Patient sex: F
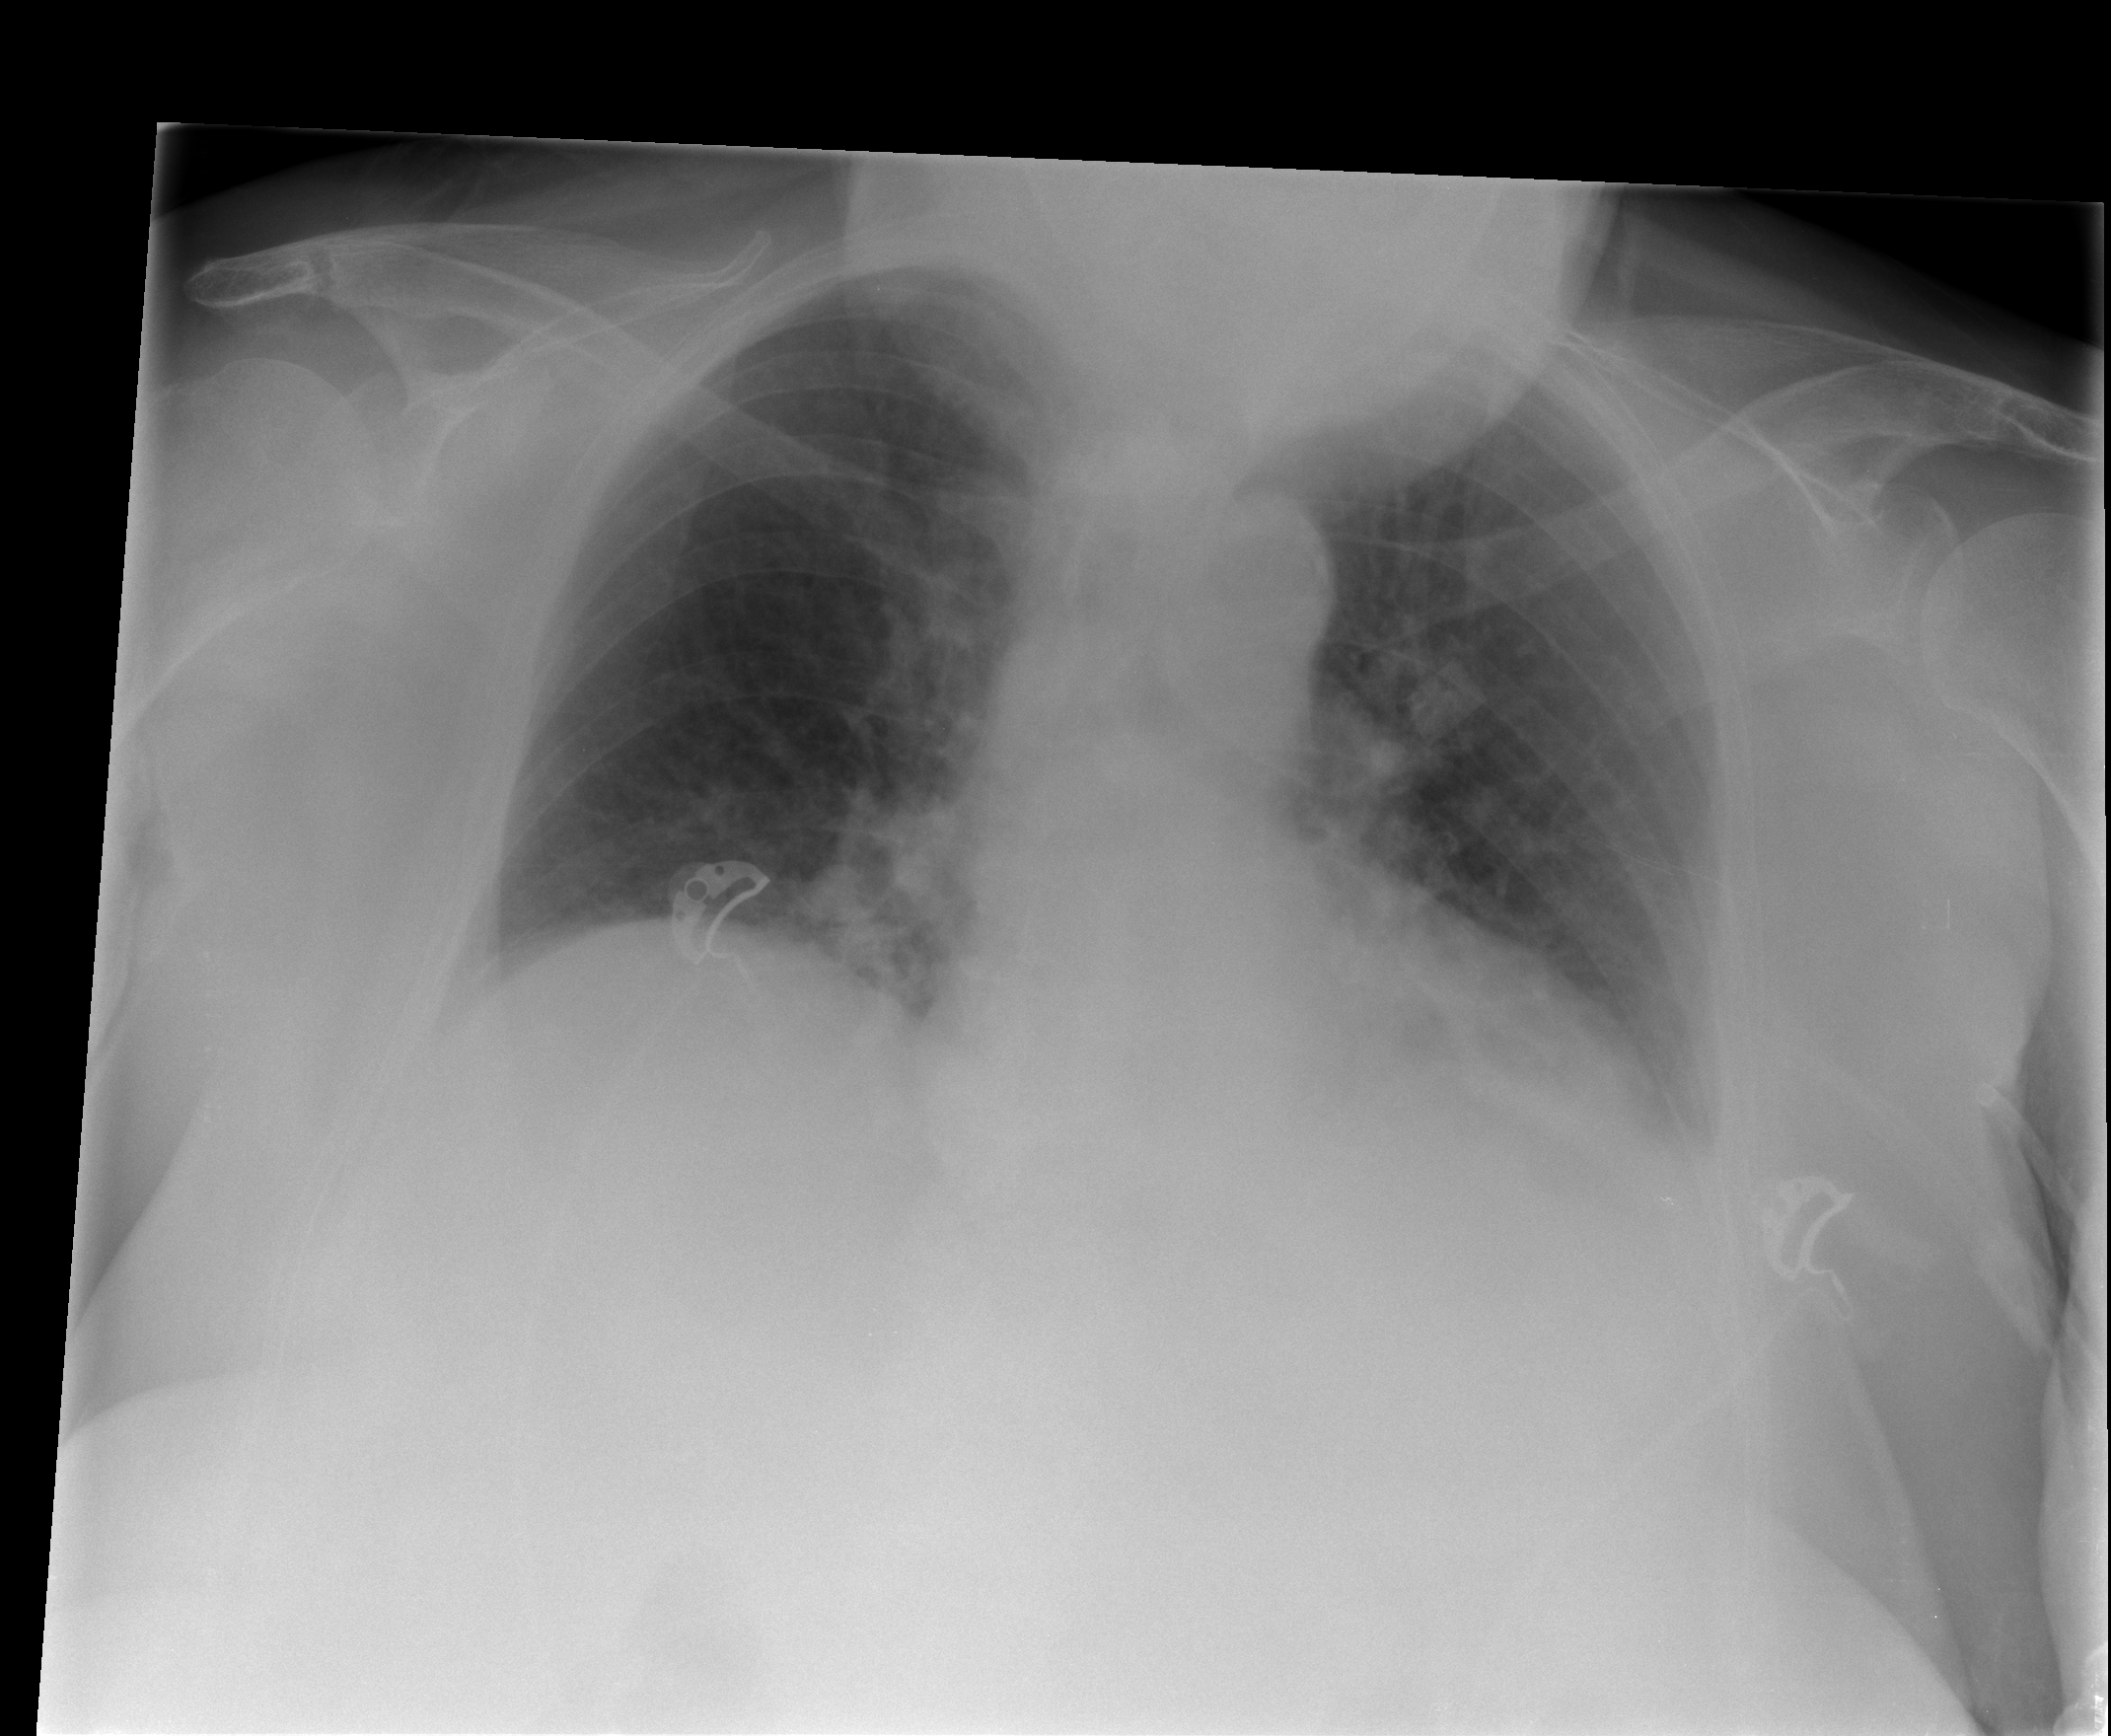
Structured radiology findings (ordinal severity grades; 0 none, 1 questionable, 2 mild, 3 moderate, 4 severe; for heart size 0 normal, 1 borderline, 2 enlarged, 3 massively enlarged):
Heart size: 2
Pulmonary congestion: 2
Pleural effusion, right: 0
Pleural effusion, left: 1
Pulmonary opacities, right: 0
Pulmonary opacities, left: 0
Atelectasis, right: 0
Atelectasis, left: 2